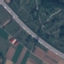
Land use / land cover: Highway